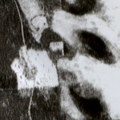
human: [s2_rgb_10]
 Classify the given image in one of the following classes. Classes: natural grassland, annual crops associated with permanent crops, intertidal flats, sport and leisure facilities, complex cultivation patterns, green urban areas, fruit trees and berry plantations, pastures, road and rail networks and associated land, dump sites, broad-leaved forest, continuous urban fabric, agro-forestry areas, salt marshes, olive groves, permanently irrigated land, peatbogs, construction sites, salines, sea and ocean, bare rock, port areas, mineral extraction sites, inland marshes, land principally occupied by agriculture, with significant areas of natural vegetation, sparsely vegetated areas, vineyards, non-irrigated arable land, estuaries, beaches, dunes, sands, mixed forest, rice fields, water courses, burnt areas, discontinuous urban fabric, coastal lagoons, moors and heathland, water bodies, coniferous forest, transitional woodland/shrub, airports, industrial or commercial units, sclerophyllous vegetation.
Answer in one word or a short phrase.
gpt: coniferous forest, peatbogs